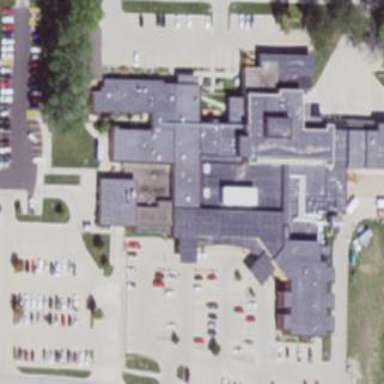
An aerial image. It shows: Healthcare facility identified as hospital.